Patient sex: M
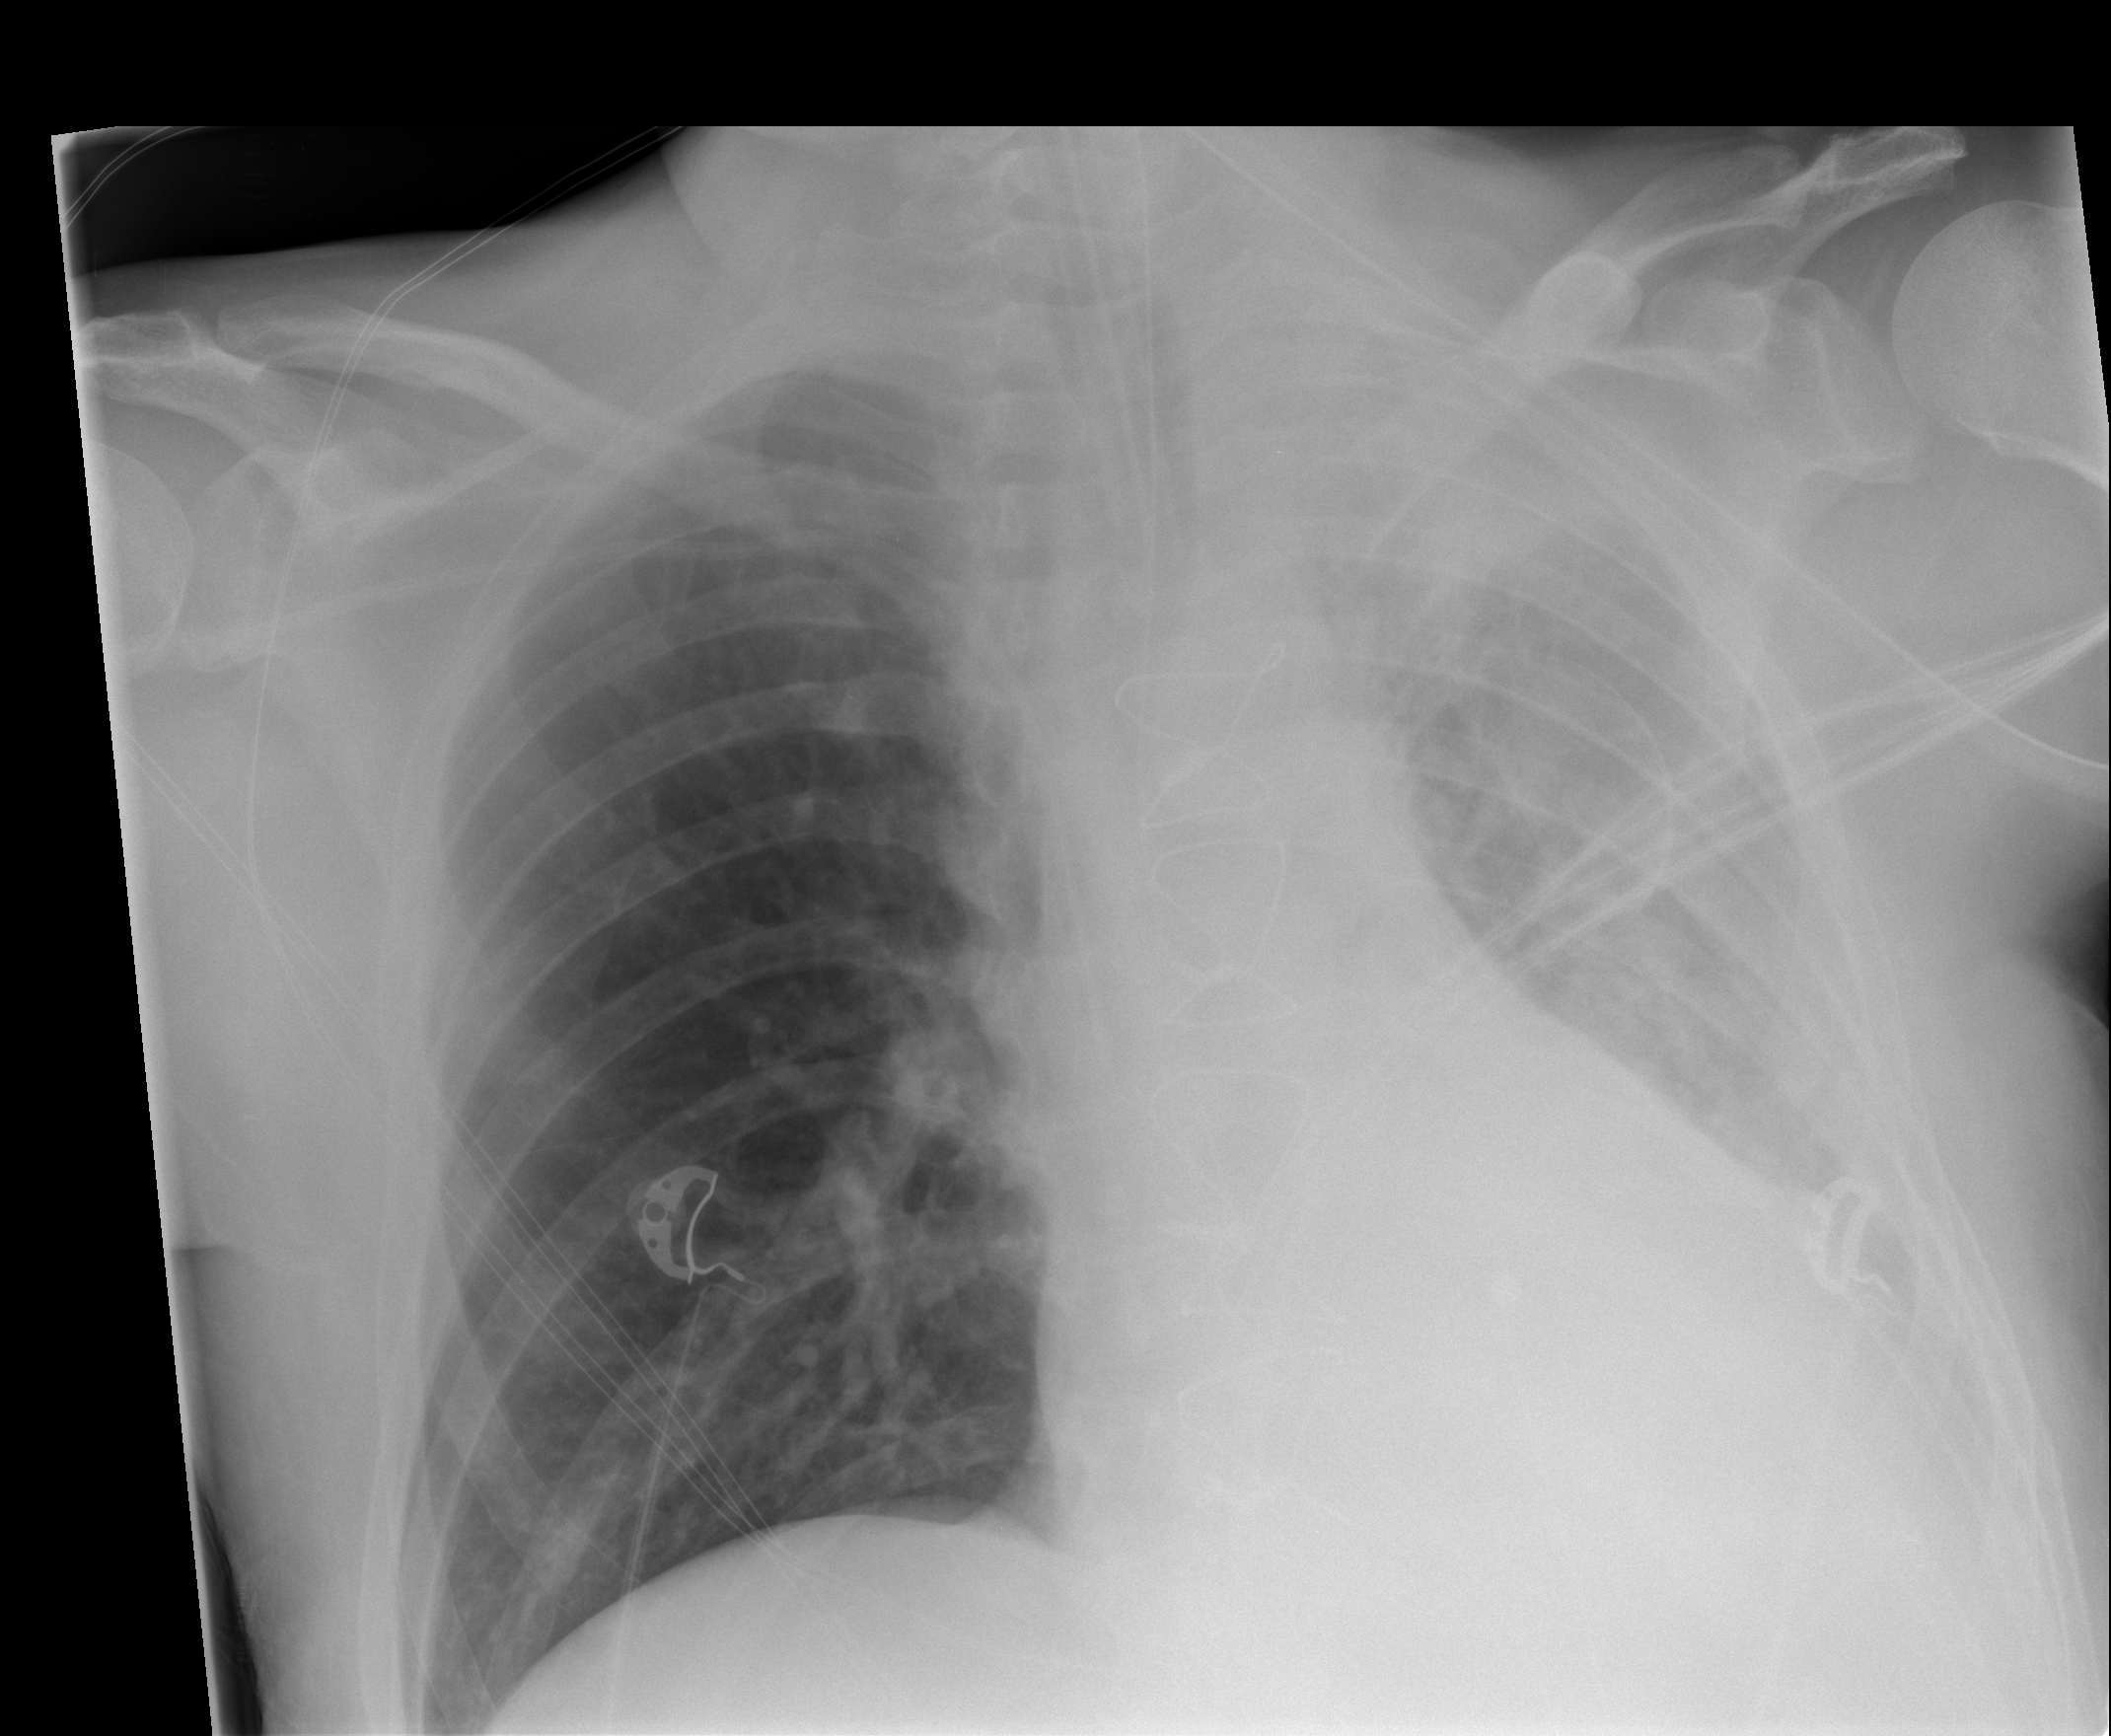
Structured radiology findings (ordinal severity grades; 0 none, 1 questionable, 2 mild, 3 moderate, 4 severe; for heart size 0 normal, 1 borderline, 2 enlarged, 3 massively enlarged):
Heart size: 2
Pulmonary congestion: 2
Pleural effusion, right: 0
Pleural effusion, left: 3
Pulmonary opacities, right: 0
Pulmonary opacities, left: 2
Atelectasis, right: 1
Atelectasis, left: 4